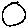
Label: circle